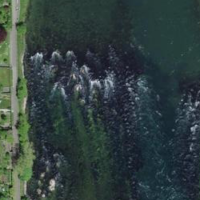
EUNIS habitat code: 15
Species observed at this site:
Milvus milvus
Cygnus olor
Aegopodium podagraria
Mergus merganser